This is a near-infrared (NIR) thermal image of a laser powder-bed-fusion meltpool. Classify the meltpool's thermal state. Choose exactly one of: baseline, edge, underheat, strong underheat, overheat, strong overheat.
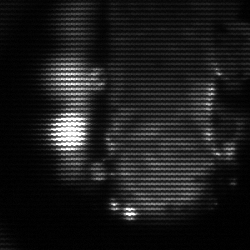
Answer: strong underheat